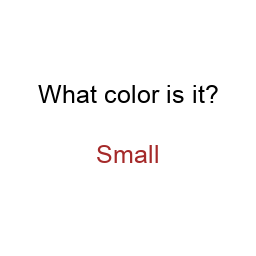
Color: brown
Background color: white
Question text color: black